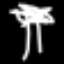
Label: palm tree